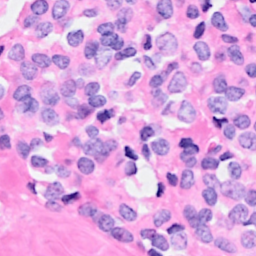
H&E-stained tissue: Breast